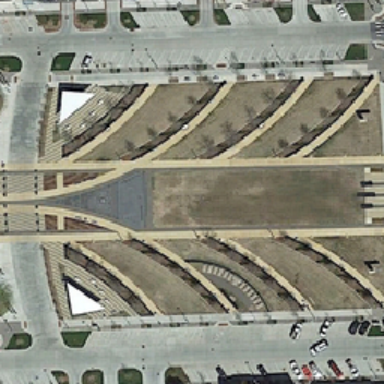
Square to symmetric distribution .